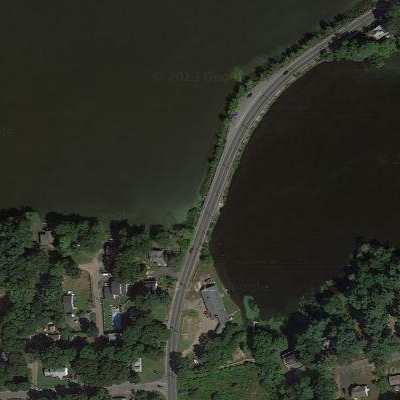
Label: dRiverLake